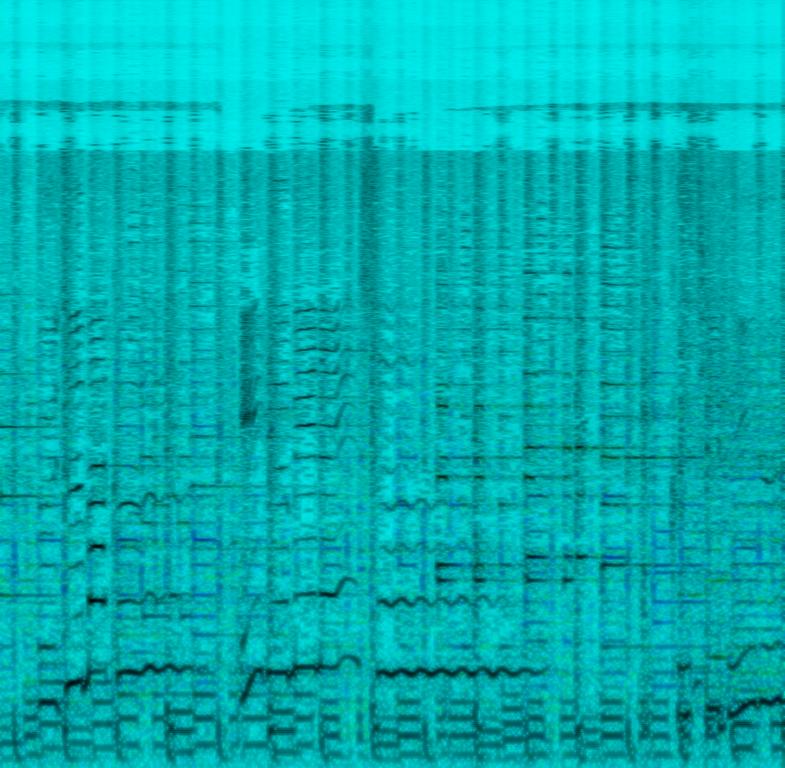
This is a Japanese pop music piece. The music has a 70s feel to it. There is a female vocalist singing melodically at the forefront. There is a keyboard playing a melody while being backed by an electric guitar and a bass guitar. There is a simple acoustic drum beat in the rhythmic background. The piece has a melancholic, haunting atmosphere to it. This piece could be used in drama movies and TV series that take place in Japan.